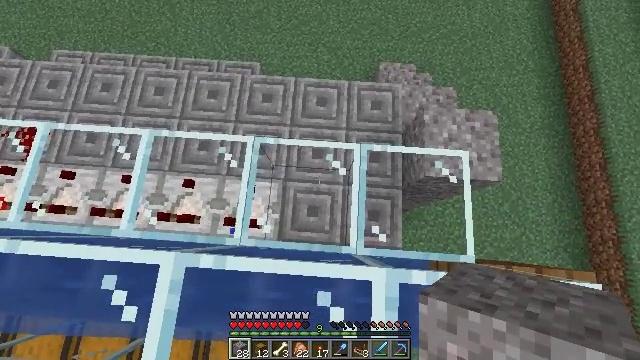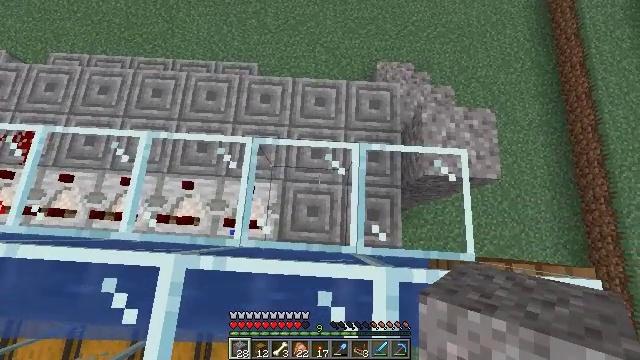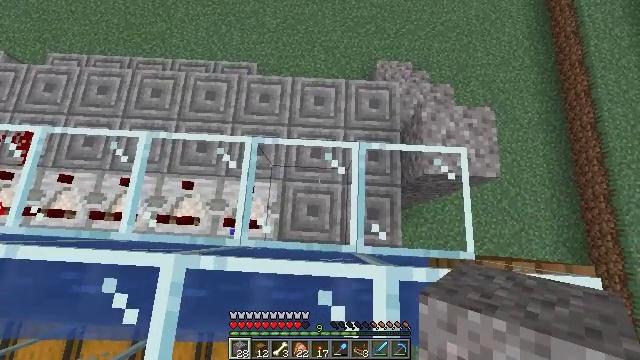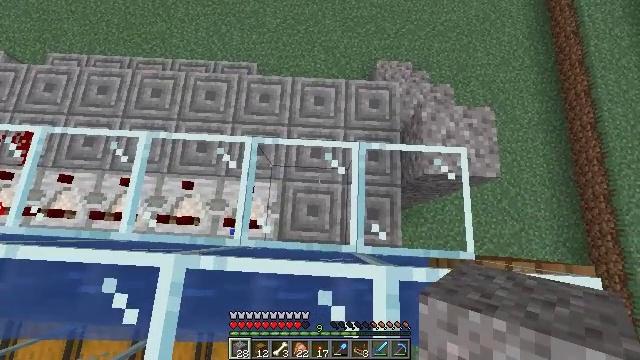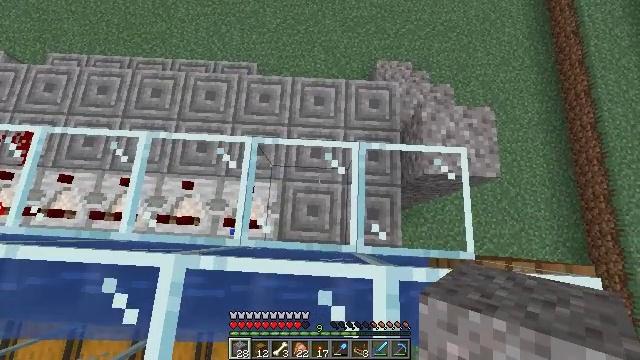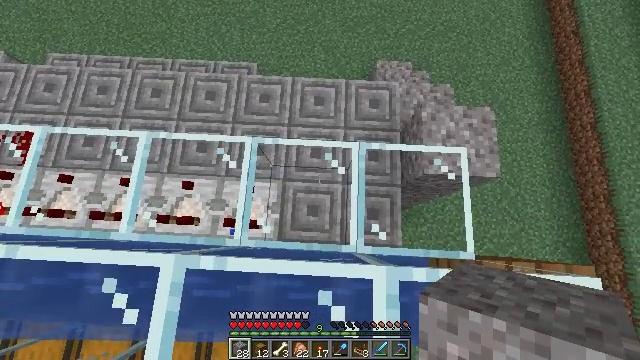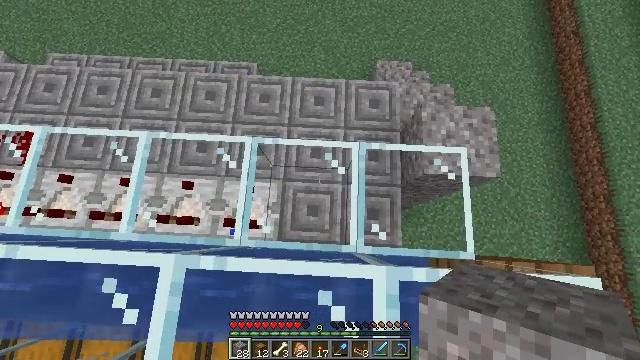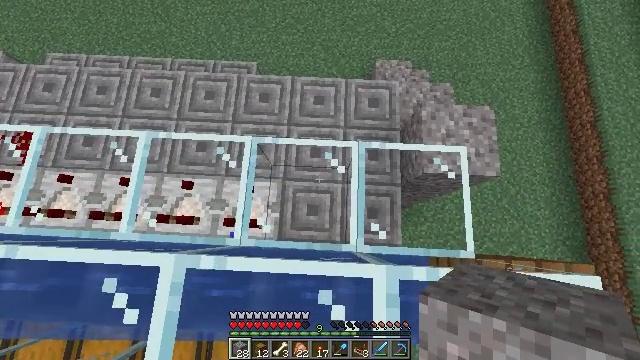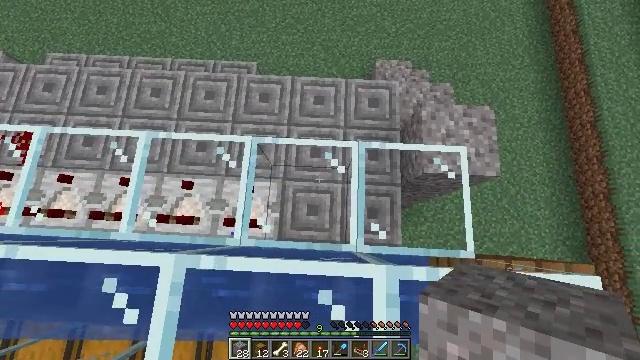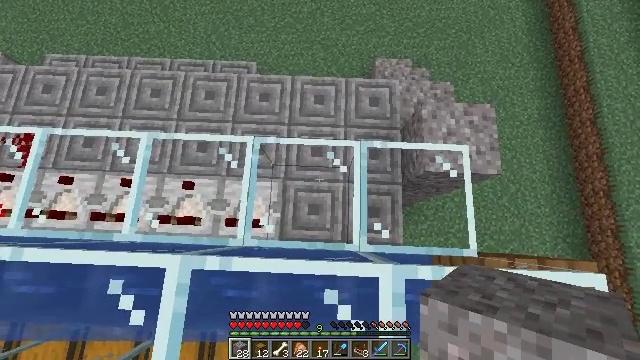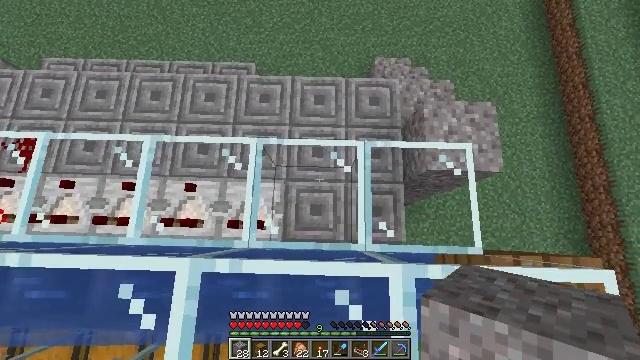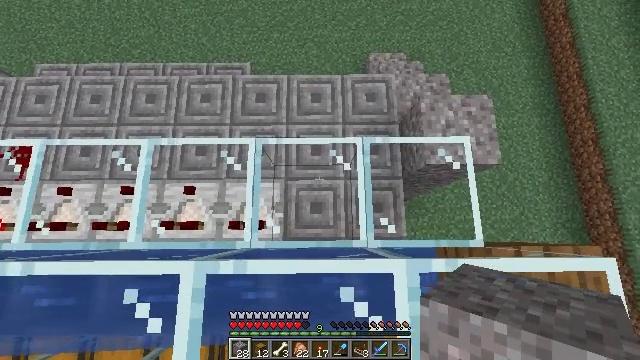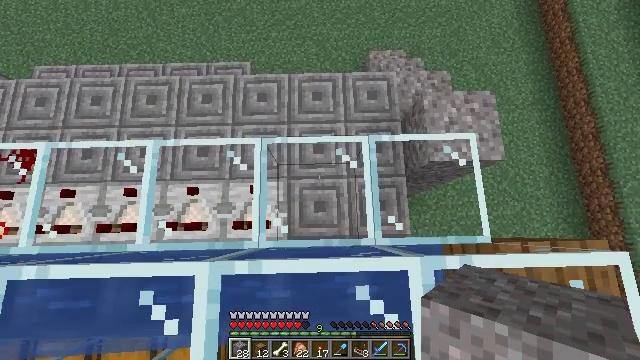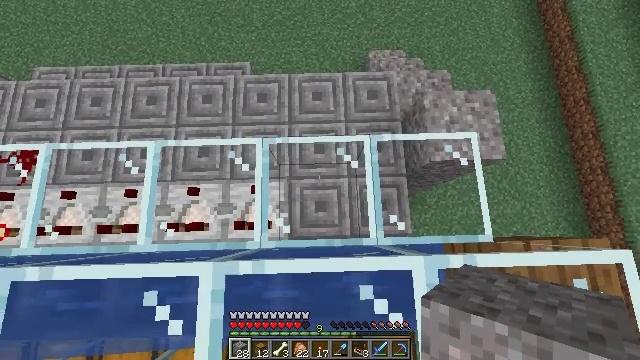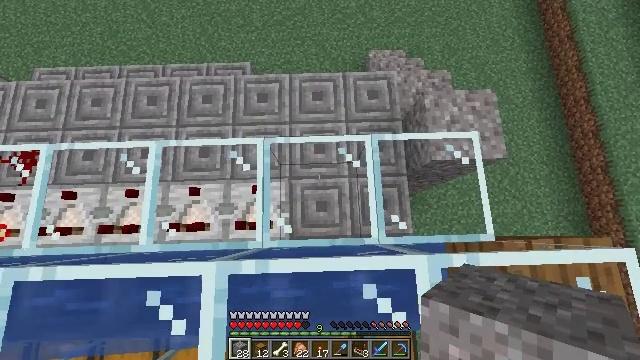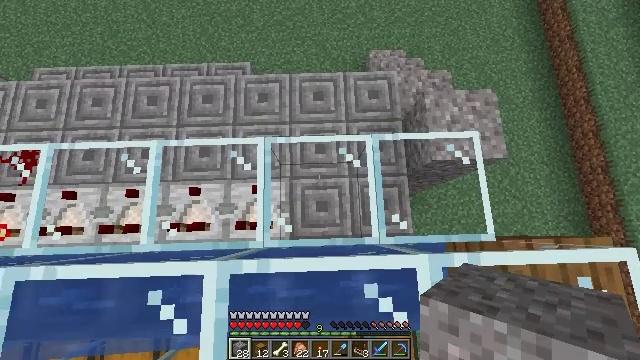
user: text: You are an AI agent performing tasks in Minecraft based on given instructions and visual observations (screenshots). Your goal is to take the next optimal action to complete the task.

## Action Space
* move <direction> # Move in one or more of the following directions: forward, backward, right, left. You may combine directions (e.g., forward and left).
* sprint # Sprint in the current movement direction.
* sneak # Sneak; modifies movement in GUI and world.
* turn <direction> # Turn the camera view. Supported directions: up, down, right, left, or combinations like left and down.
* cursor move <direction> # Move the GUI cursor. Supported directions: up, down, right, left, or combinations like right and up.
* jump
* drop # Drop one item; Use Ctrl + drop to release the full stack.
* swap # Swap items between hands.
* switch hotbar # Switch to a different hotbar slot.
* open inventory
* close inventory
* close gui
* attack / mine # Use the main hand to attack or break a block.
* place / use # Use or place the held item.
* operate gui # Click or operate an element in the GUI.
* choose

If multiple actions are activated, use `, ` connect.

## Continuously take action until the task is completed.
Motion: motion action
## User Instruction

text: Destroy the glass.
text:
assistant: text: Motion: sneak
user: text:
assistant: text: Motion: sneak
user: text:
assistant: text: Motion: sneak
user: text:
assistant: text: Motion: sneak
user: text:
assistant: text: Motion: sneak
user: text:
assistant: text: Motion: sneak
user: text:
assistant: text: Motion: sneak
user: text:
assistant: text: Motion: sneak
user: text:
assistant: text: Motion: move left, sneak
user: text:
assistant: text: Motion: move left, sneak
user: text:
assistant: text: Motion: move left, sneak, turn right
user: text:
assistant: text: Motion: sneak
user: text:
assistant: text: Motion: sneak
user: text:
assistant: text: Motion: sneak
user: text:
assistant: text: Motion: sneak
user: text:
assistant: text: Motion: sneak
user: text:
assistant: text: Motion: sneak
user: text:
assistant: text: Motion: sneak
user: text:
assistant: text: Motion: sneak
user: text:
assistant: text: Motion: sneak
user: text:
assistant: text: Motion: sneak
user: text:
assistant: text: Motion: sneak
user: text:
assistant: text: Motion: sneak
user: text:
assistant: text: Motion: sneak
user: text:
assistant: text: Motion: sneak
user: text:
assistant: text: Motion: sneak
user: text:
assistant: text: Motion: sneak
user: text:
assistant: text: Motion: sneak
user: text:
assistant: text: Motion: sneak
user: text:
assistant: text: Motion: sneak